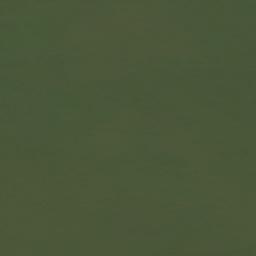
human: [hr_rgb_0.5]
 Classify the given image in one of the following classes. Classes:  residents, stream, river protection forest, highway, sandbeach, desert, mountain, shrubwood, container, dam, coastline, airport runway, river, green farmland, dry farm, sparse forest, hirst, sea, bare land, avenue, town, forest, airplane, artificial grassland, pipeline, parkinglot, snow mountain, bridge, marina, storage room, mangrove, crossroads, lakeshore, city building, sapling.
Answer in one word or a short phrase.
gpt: sea